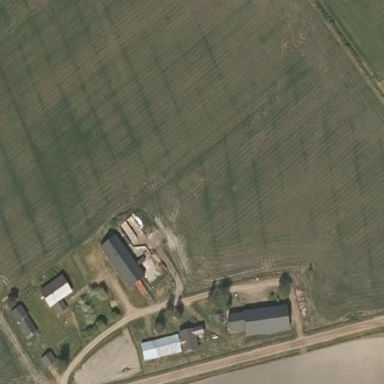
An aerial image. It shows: Farmyard area.